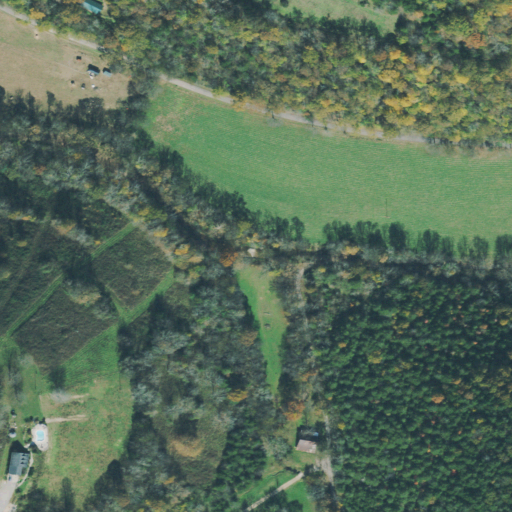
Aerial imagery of valley in Tennessee named Carrington Hollow containing deciduous forest, pasture, evergreen forest, open development, shrub, medium intensity development, low intensity development, and grassland